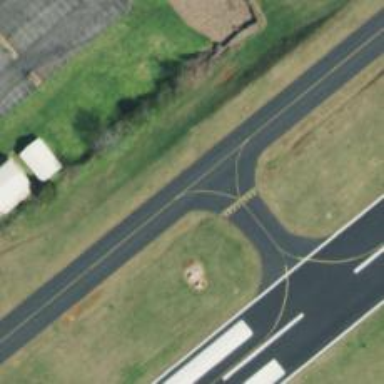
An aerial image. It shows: View of taxiway at the airport.